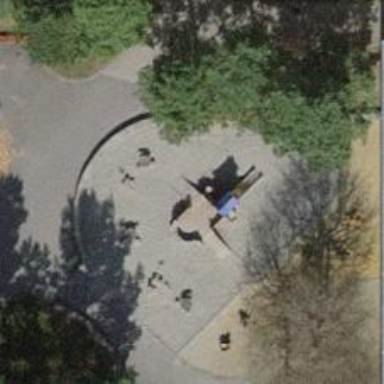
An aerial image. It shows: Playground area for leisure activities on the land.